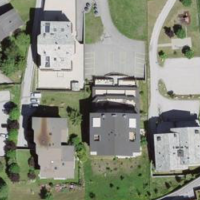
EUNIS habitat code: 54
Species observed at this site:
Saponaria ocymoides
Phoenicurus ochruros
Passer domesticus
Ptyonoprogne rupestris
Macroglossum stellatarum